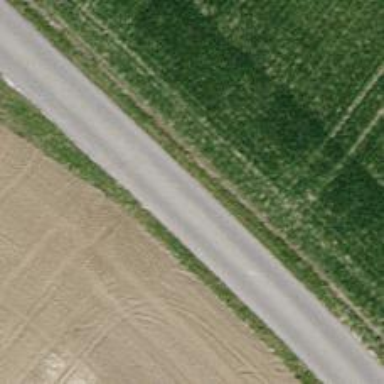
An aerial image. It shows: Well-maintained track road of grade 1.